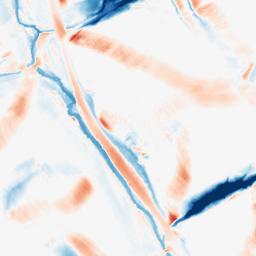
Category: morphological
Decomposition family: morphological_diamond
Decomposition parameters: operation: average
radius: 20
Upsampling method: cubic_mitchell
Upsampling parameters: scale: 8
Upsampling scale: 8